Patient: sex F, age 71
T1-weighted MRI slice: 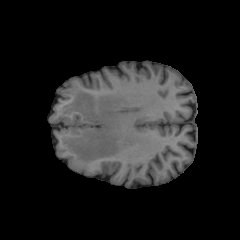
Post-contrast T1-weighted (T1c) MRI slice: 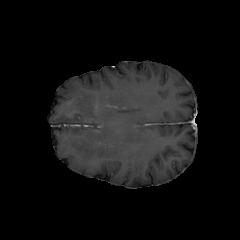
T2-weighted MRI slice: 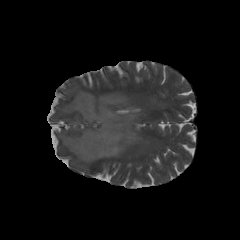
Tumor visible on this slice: yes
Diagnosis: Glioblastoma, IDH-wildtype
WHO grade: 4